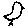
Label: bird